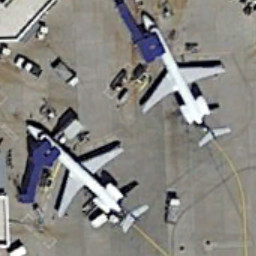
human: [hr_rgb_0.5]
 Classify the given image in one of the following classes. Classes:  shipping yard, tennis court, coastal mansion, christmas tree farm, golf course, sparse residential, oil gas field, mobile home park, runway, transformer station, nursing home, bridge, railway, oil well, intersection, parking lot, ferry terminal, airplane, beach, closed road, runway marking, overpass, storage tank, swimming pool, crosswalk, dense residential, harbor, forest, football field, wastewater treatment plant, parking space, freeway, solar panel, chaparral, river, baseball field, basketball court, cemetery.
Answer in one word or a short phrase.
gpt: airplane